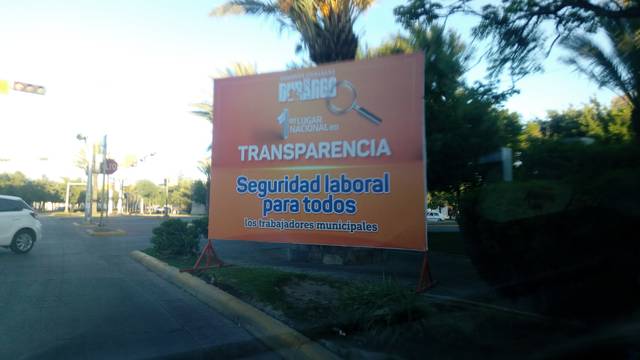
Region: Mexico
Coordinates: 24.009, -104.663